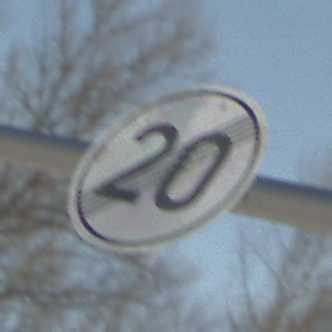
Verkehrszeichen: EndeGeschwindigkeit20
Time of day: MorningAfternoon
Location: Outdoor (Suburban)
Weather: PartlyCloudy
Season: NotSpecified
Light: Natural